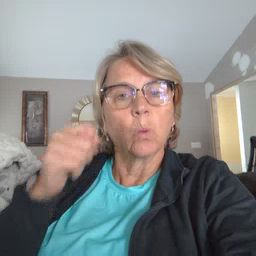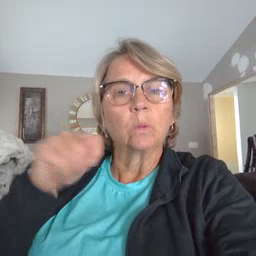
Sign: toy